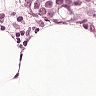
Metastatic tissue present: yes